Field crop: maize
Growth stage: 2
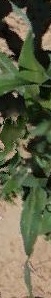
Species: maize